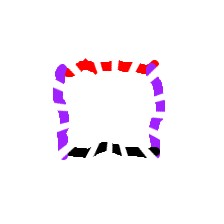
Shape: square